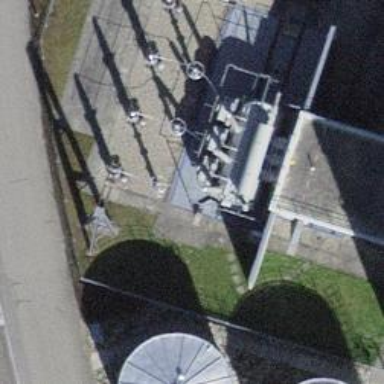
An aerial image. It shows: Outdoor transformer.